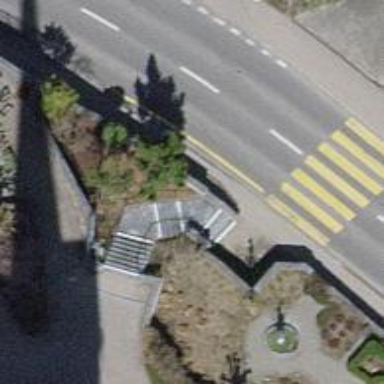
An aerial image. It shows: Road with steps.